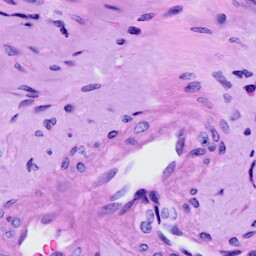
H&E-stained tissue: Cervix